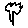
Label: tree